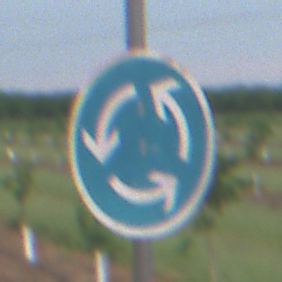
Verkehrszeichen: Kreisverkehr
Umgebung: Outdoor, Nature
Tageszeit: SunriseSunset
Wetter: PartlyCloudy
Licht: Natural
Jahreszeit: NotSpecified
Kontrast: LowContrast